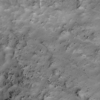
Label: not_dusty